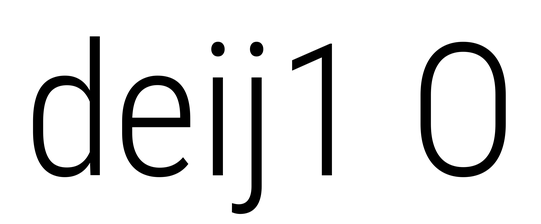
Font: Roboto_Condensed_Light